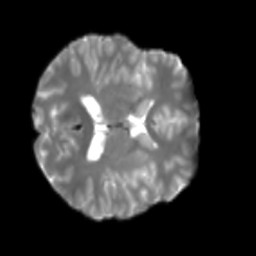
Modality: T2w
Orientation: axial
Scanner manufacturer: siemens
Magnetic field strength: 3 T
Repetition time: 4 s
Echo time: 0.0594 s